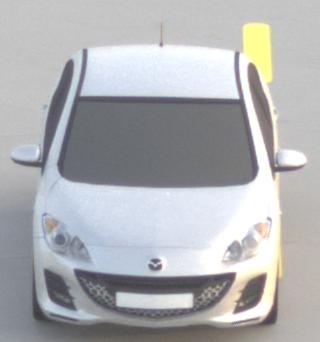
Make: Mazda
Model: 3 1.6
Detailed model: 3 (BL)
Model produced from: 2009/05
Model produced until: 2010/12
Doors: 5
Color: white
Road condition: dry road
Daytime: sunrise or sunset
Contrast: low contrast